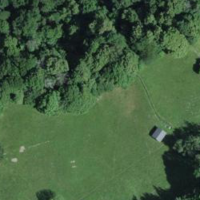
EUNIS habitat code: 55
Species observed at this site:
Tussilago farfara